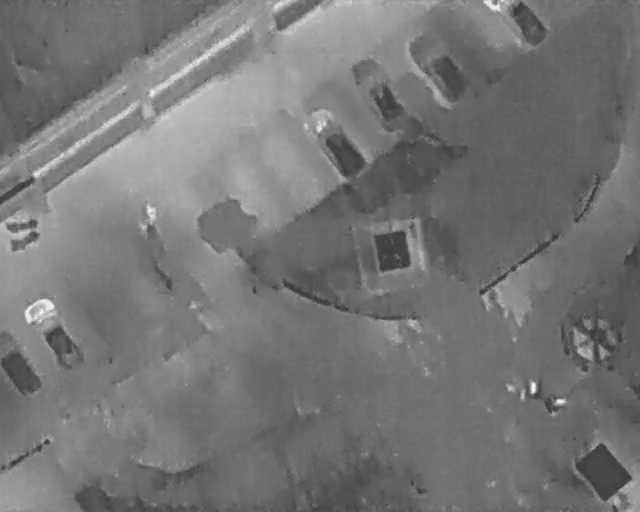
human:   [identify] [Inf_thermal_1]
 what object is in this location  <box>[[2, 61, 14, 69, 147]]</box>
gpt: <ref>1 medium car at the left</ref>